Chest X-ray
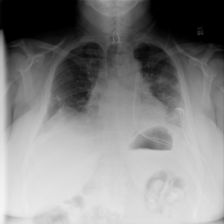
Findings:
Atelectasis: negative
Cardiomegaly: negative
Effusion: negative
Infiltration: negative
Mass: negative
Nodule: negative
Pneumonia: negative
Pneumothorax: negative
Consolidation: positive
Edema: negative
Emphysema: negative
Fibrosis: negative
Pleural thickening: negative
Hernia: negative